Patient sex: F
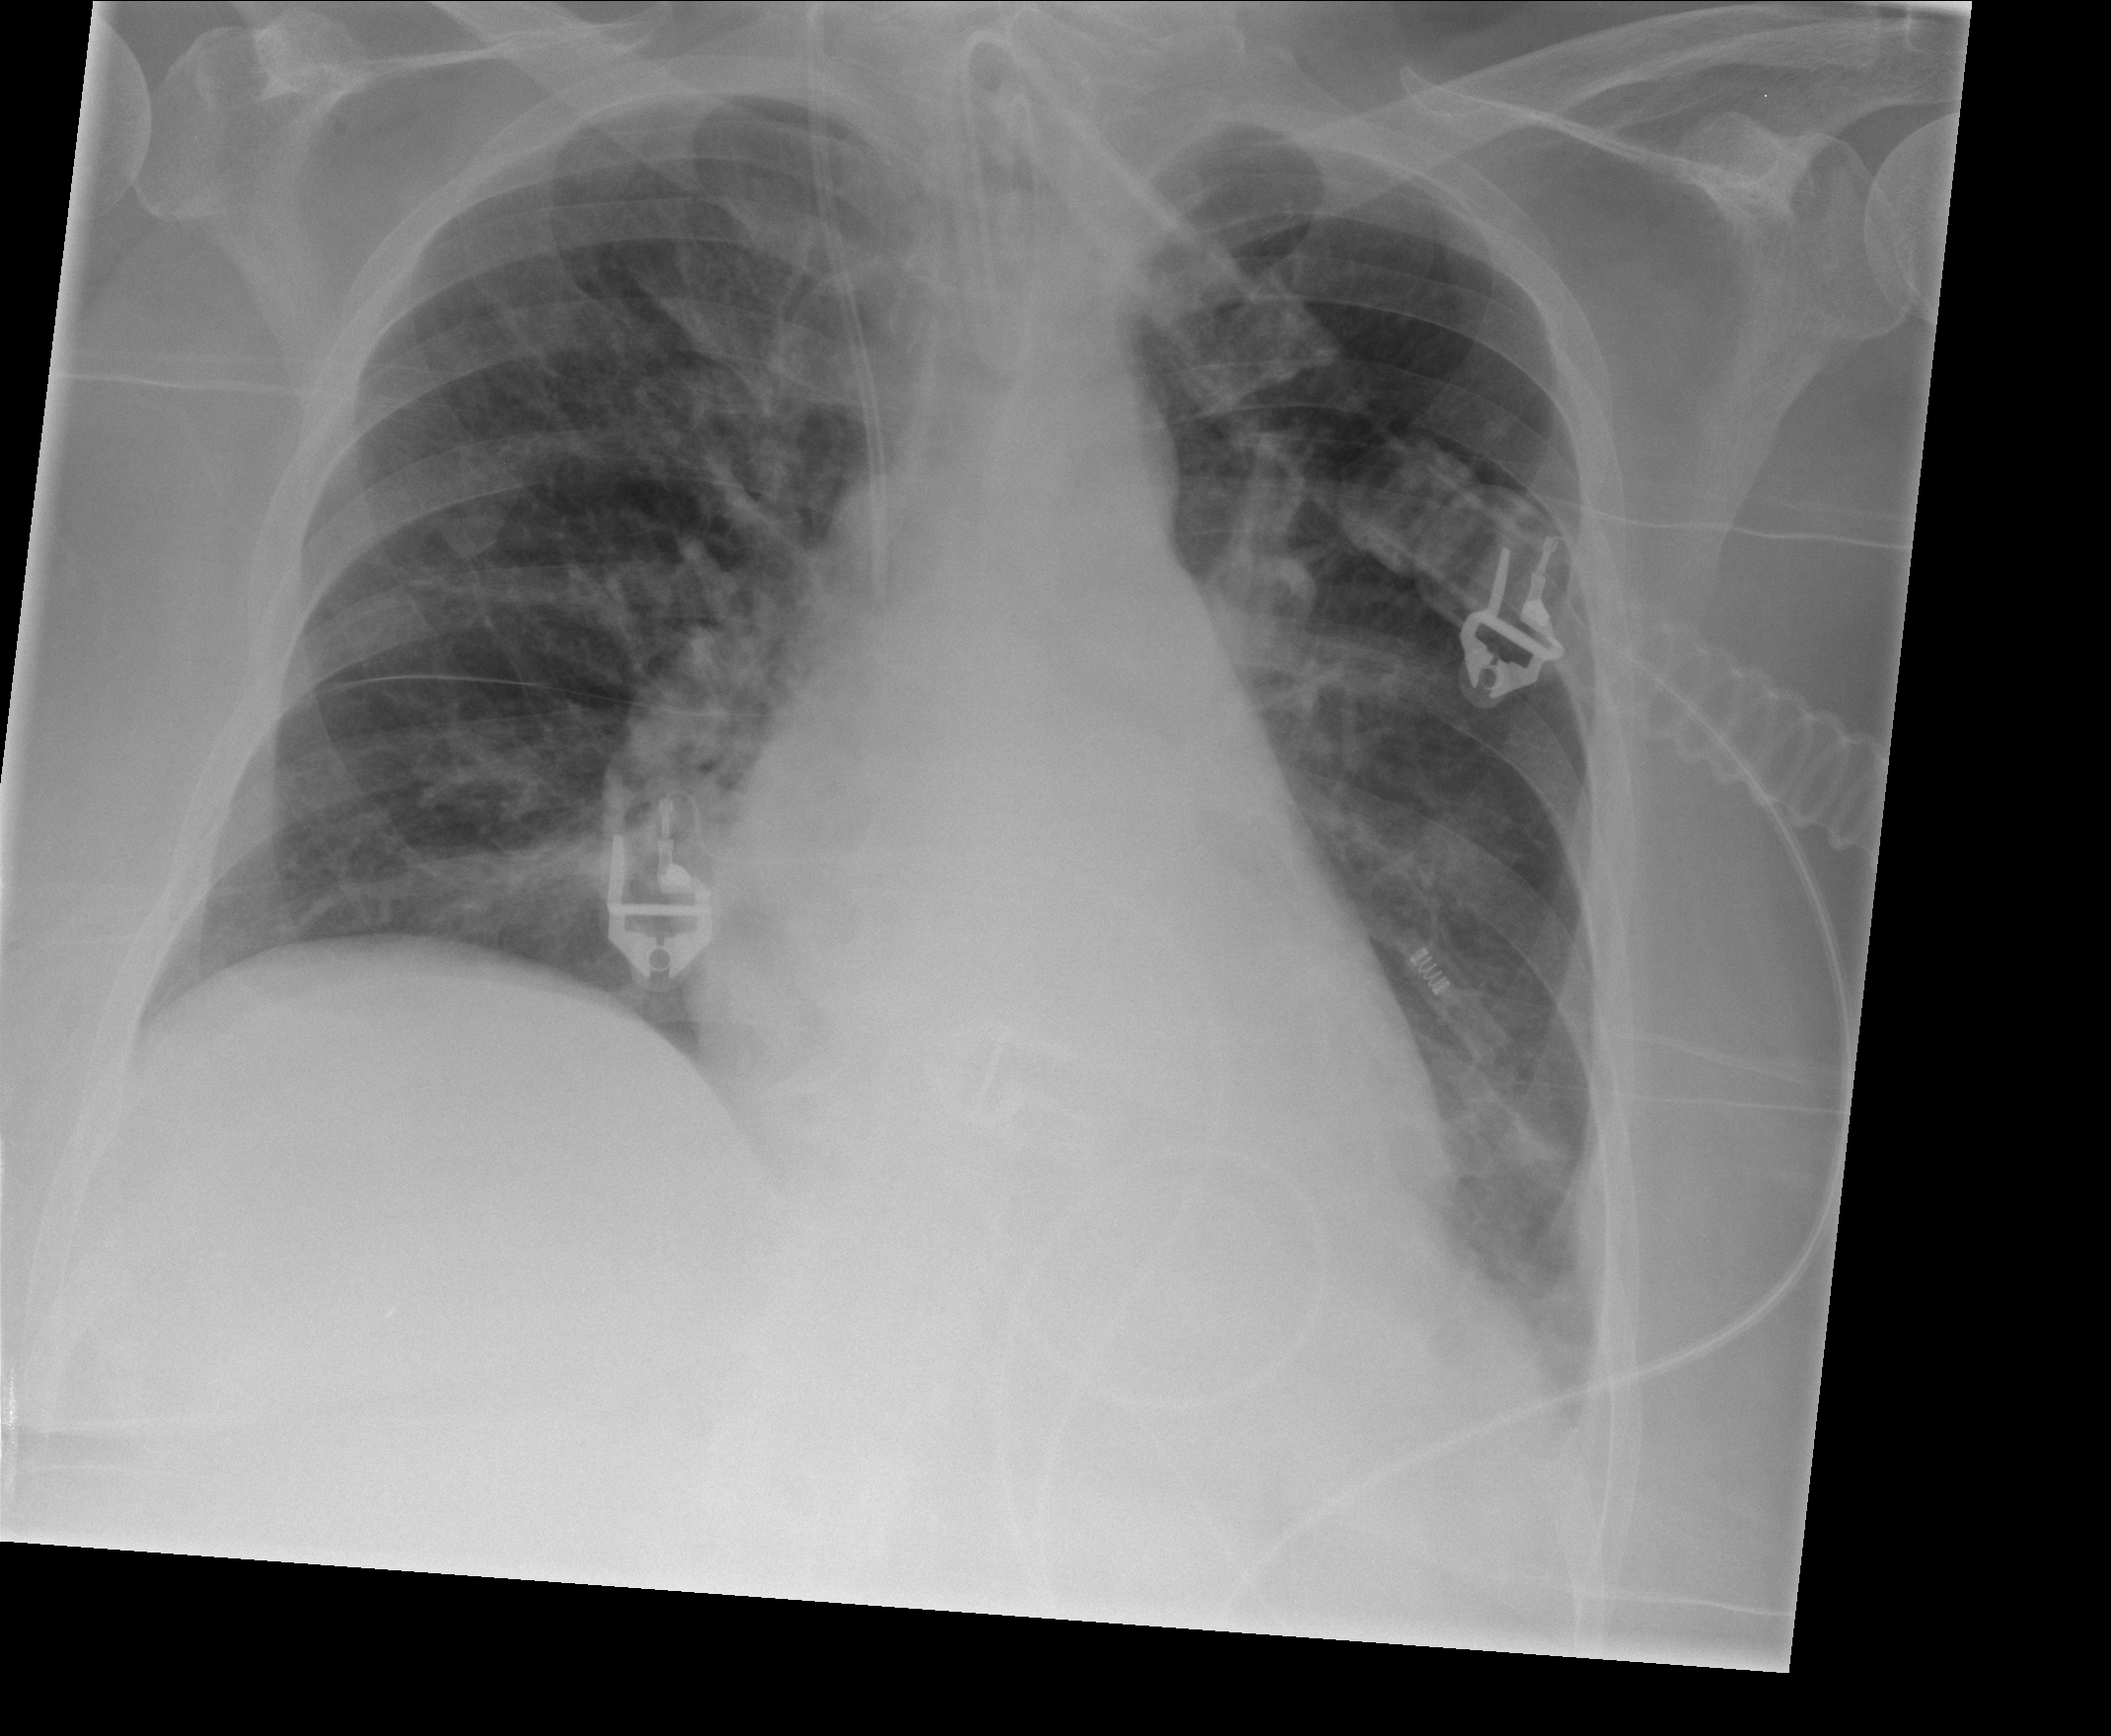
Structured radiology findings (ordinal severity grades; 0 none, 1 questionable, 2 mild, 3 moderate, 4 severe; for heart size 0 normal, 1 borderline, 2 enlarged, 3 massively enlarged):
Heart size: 0
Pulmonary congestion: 2
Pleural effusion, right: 0
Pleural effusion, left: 0
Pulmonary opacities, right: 0
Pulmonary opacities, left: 0
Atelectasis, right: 2
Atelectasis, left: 2